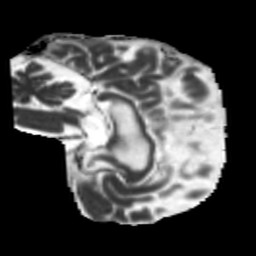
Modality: MD
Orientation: sagittal
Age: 46
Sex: male
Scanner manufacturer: siemens
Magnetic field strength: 3 T
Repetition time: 5.25 s
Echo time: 0.08 s